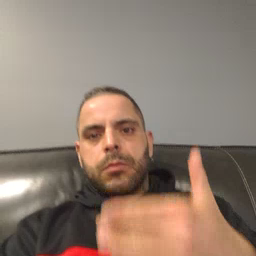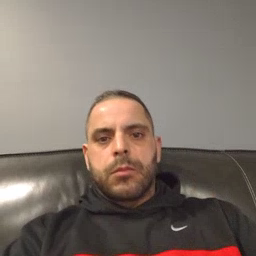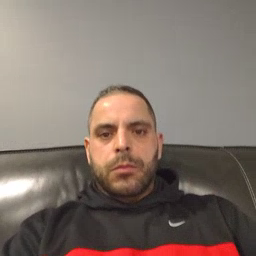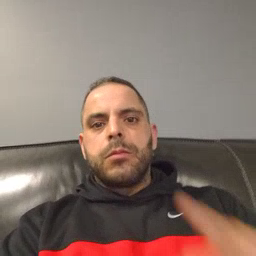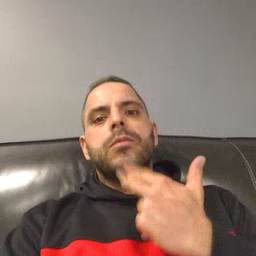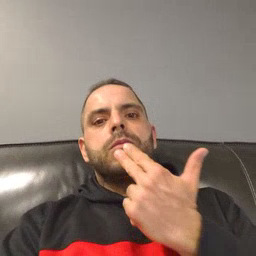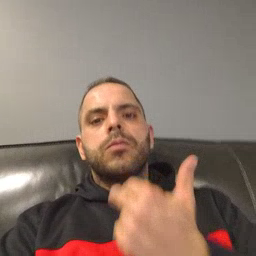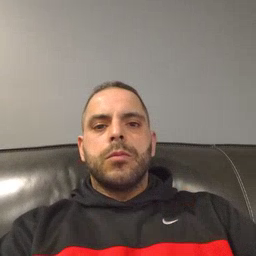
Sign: cute